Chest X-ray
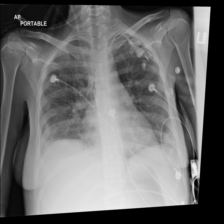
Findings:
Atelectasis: negative
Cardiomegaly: negative
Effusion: positive
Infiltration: positive
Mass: negative
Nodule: positive
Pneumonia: negative
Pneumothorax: negative
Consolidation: negative
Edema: negative
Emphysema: negative
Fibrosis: negative
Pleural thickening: negative
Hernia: negative